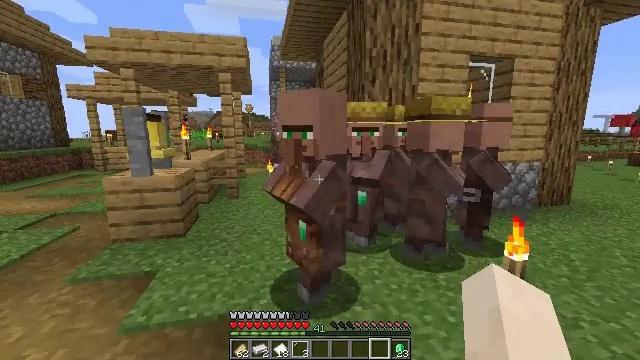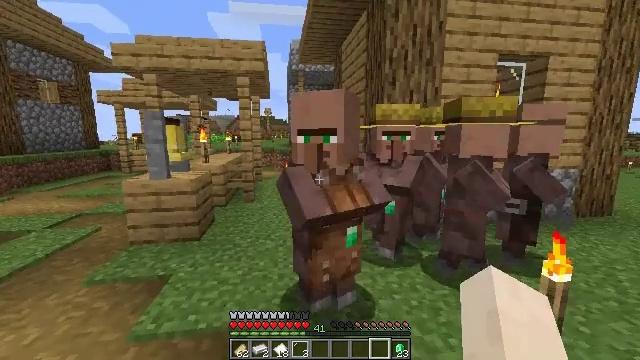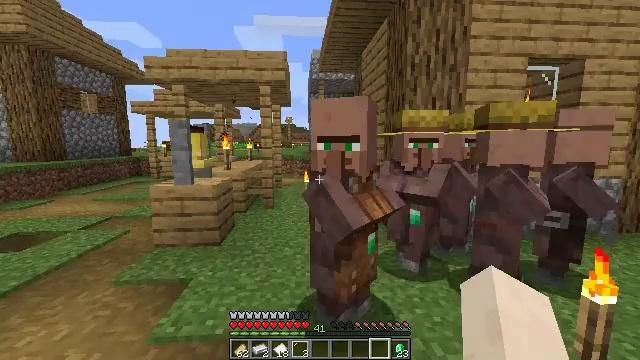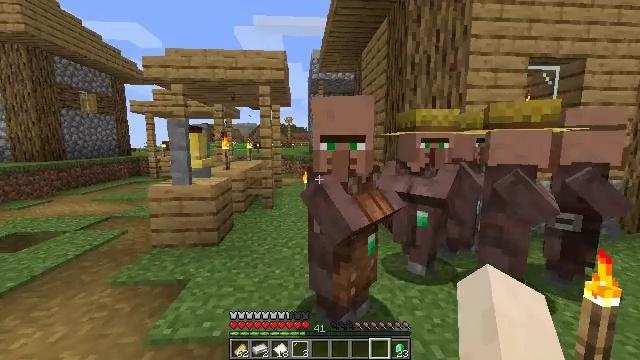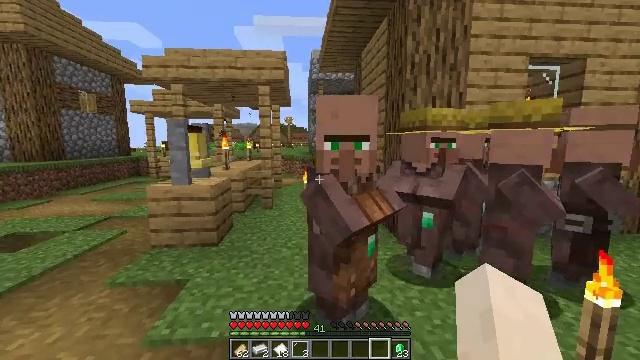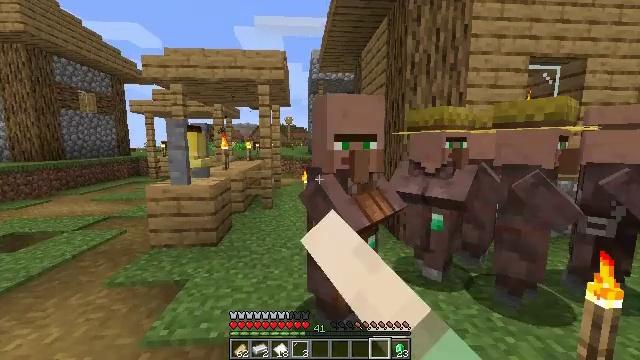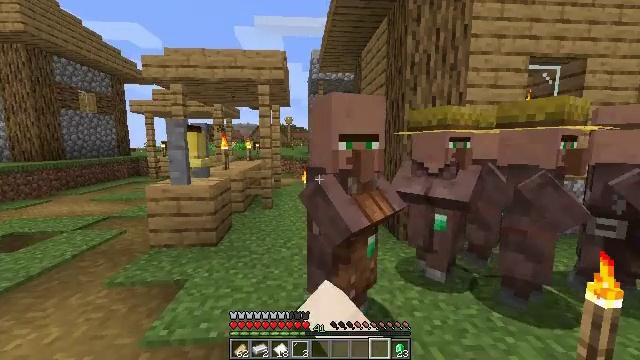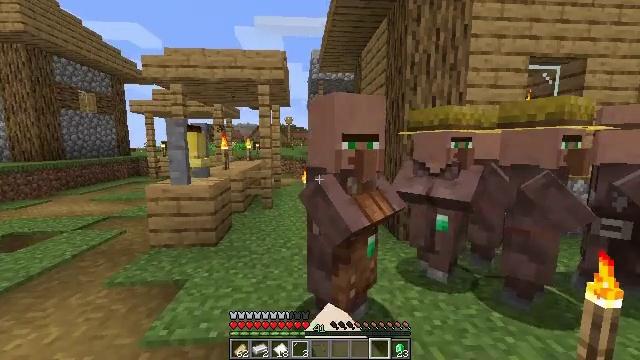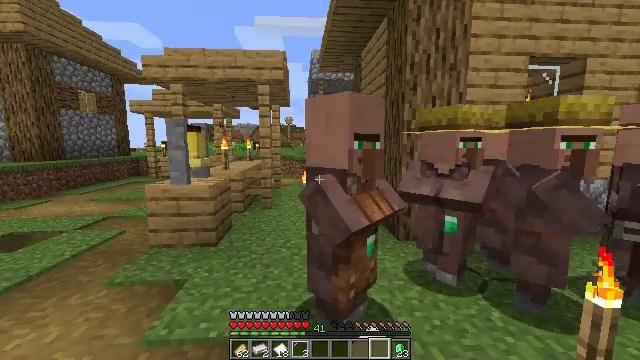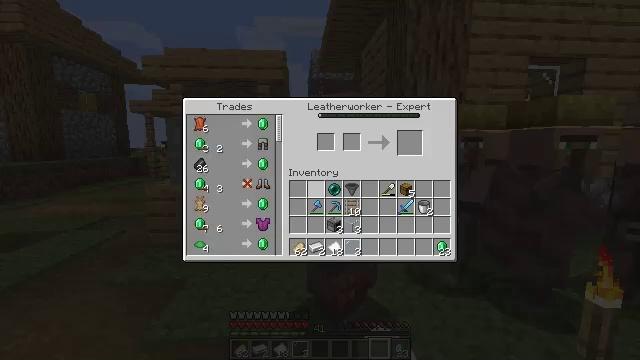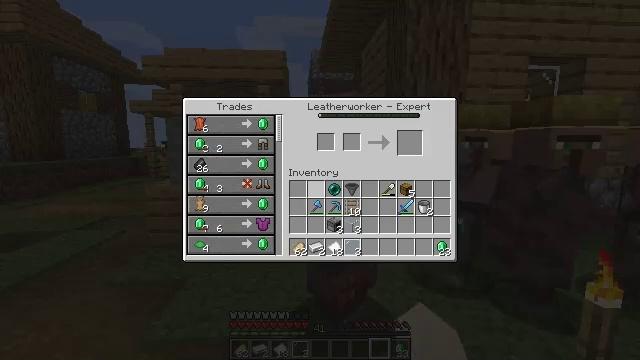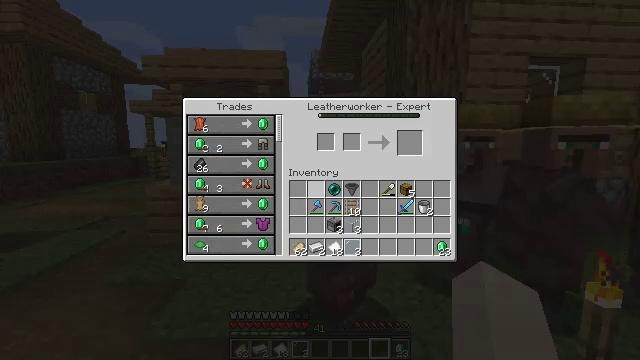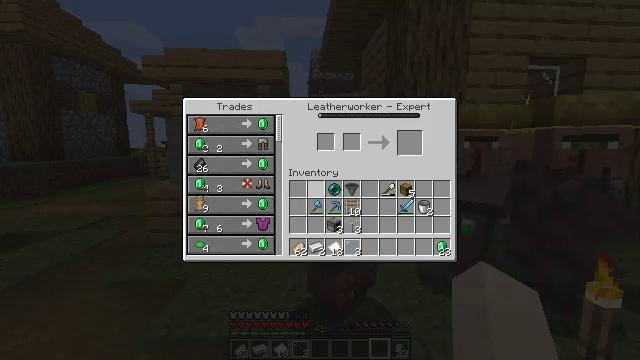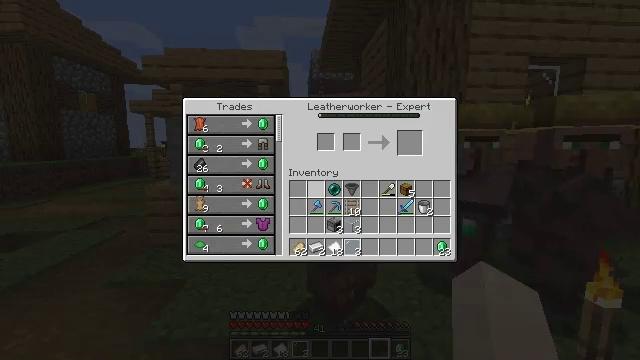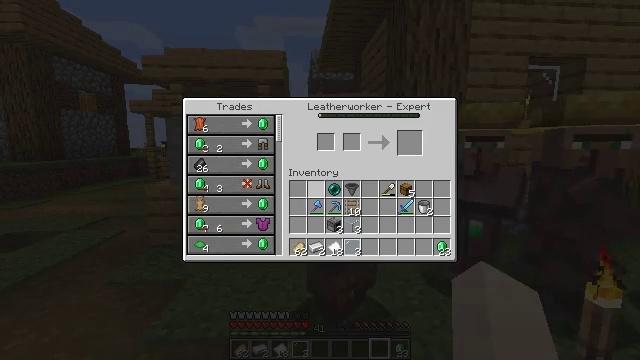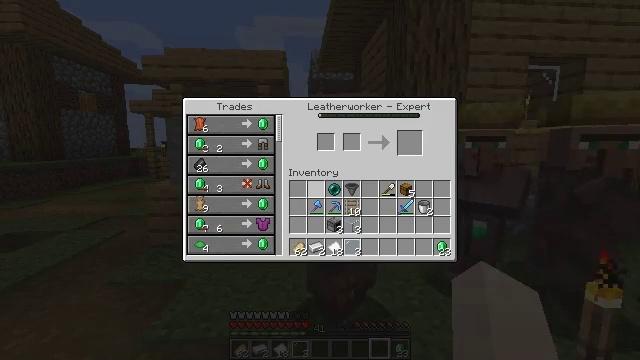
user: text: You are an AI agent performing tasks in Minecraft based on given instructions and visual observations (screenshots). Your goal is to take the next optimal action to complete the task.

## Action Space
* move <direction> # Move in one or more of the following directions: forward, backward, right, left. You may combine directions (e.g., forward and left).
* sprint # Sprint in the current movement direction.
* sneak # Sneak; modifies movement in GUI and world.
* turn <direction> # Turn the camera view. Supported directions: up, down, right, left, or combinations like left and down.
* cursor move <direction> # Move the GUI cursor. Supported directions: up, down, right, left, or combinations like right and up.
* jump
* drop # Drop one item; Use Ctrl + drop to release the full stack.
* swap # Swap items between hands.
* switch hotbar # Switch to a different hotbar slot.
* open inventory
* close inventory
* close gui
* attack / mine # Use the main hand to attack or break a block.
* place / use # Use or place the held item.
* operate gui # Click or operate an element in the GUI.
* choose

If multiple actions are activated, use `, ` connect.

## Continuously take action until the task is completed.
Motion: motion action
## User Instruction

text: Use the crafting table to make leather horse armor.
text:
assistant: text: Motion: turn left
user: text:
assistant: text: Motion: turn left and up
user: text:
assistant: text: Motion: no_op
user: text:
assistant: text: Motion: use / place
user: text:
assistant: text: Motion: use / place
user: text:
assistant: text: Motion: use / place
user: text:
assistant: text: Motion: use / place
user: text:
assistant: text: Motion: no_op
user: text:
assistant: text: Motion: open gui
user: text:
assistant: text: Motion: no_op
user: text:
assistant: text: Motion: no_op
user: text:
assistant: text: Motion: no_op
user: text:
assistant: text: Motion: no_op
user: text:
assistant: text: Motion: no_op
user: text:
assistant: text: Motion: no_op
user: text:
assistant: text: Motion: no_op
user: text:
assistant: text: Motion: no_op
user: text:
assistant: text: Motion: no_op
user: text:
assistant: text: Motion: no_op
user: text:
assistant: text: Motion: no_op
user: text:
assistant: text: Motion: no_op
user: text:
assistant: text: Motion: no_op
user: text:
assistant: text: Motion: no_op
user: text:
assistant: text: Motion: no_op
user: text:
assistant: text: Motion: no_op
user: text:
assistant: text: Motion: no_op
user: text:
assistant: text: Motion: cursor move left
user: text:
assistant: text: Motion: cursor move left
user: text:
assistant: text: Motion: no_op
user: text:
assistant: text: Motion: no_op